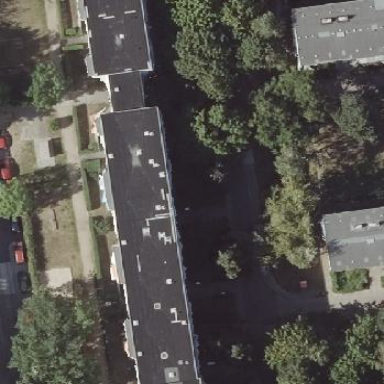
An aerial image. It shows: Apartment building with flat roof.